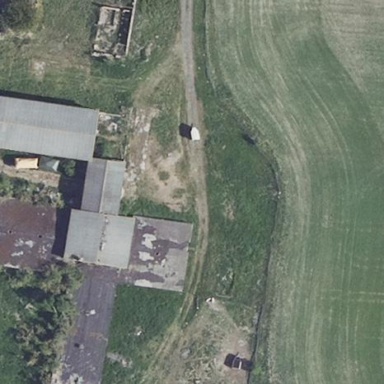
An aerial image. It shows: Farmyard area.